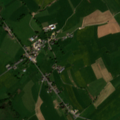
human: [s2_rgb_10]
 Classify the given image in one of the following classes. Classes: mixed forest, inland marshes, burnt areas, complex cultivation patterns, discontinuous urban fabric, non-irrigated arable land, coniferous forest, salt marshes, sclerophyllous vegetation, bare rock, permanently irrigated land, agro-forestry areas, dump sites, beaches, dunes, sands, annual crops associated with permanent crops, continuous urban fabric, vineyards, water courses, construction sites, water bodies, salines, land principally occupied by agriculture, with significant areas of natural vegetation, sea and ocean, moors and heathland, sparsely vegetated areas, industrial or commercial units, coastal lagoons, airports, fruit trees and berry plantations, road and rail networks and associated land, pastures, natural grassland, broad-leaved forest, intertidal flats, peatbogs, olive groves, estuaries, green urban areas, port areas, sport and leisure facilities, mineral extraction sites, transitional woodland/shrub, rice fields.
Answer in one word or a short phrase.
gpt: discontinuous urban fabric, pastures, complex cultivation patterns, land principally occupied by agriculture, with significant areas of natural vegetation